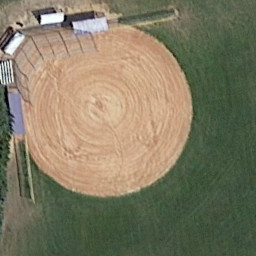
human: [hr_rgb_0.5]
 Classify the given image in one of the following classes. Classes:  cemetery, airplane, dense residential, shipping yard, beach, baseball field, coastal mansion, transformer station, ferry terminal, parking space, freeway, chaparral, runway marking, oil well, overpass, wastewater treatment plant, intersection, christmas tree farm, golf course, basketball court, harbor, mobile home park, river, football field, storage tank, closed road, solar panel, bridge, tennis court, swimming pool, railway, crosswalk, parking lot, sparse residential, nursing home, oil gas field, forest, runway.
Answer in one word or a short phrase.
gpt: baseball field